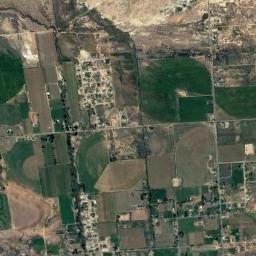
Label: circular_farmland